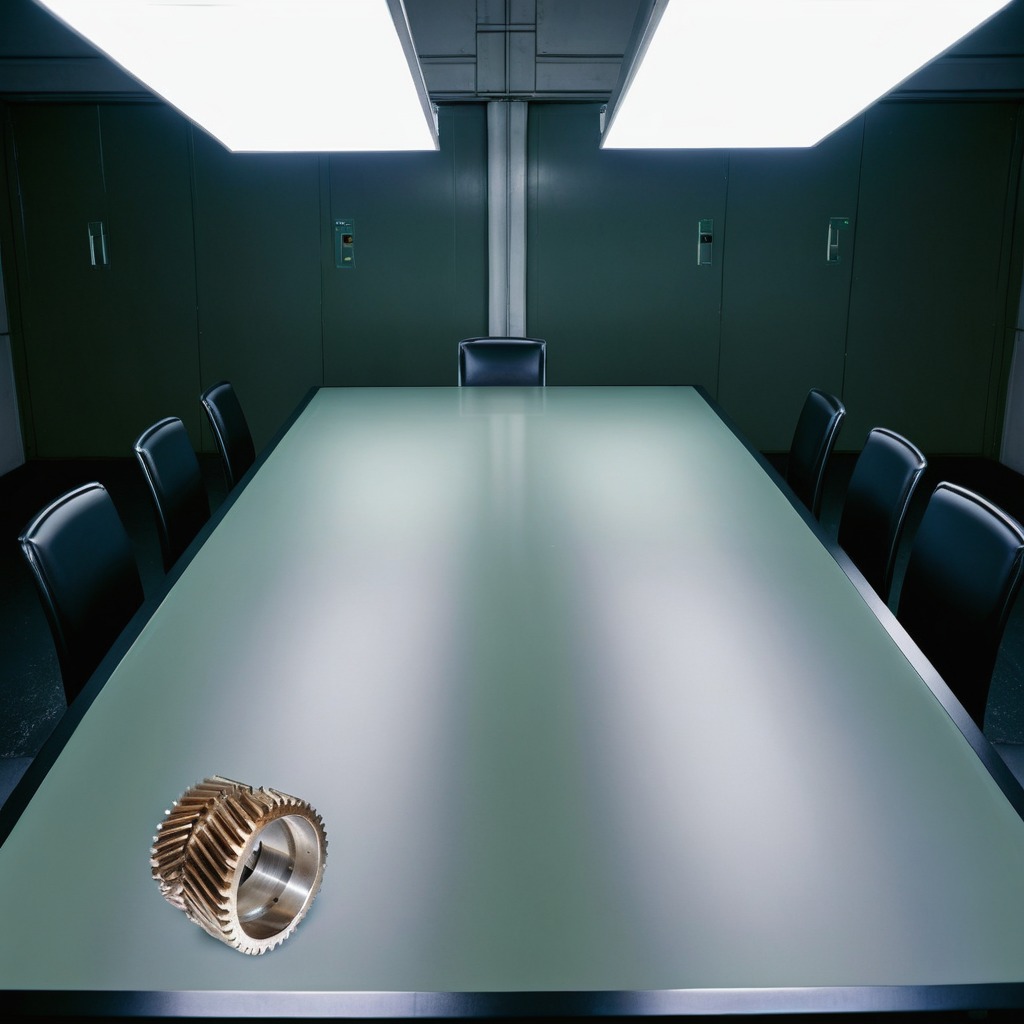
A steel gear with teeth is lying on a clean empty table in a railway signal maintenance room lit by harsh overhead fluorescents.